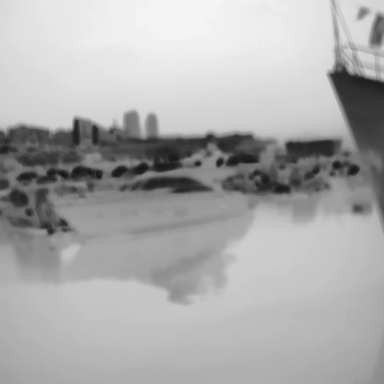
There are three objects shown in the infrared image, including two canoes, and a warship.